Question: How can I annotate a range of my data? E.g., say the data from 'x = 5' to 'x = 10' is larger than some cut-off, how could I indicate that on the graph. If I was annotating by hand, I would just draw a large bracket above the range and write my annotation above the bracket.
The closest I've seen is using 'arrowstyle='<->'' and 'connectionstyle='bar'', to make two arrows pointing to the edges of your data with a line connecting their tails. But that doesn't quite do the right thing; the text that you enter for the annotation will end up one of the arrows, rather than above the bar.
Here is my attempt, along with it's results:
'''
annotate(' ', xy=(1,.5), xycoords='data',
xytext=(190, .5), textcoords='data',
arrowprops=dict(arrowstyle="<->",
connectionstyle="bar",
ec="k",
shrinkA=5, shrinkB=5,
)
)
'''

Another problem with my attempted solution is that the squared shape of the annotating bracket does not really make it clear that I am highlighting a range (unlike, e.g., a curly brace). But I suppose that's just being nitpicky at this point.
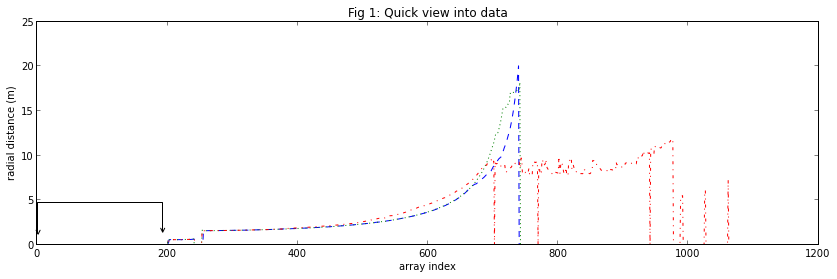
Answer: You can just wrap it all up in a function:
'''
def add_range_annotation(ax, start, end, txt_str, y_height=.5, txt_kwargs=None, arrow_kwargs=None):
"""
Adds horizontal arrow annotation with text in the middle
Parameters
----------
ax : matplotlib.Axes
The axes to draw to
start : float
start of line
end : float
end of line
txt_str : string
The text to add
y_height : float
The height of the line
txt_kwargs : dict or None
Extra kwargs to pass to the text
arrow_kwargs : dict or None
Extra kwargs to pass to the annotate
Returns
-------
tuple
(annotation, text)
"""
if txt_kwargs is None:
txt_kwargs = {}
if arrow_kwargs is None:
# default to your arrowprops
arrow_kwargs = {'arrowprops':dict(arrowstyle="<->",
connectionstyle="bar",
ec="k",
shrinkA=5, shrinkB=5,
)}
trans = ax.get_xaxis_transform()
ann = ax.annotate('', xy=(start, y_height),
xytext=(end, y_height),
transform=trans,
**arrow_kwargs)
txt = ax.text((start + end) / 2,
y_height + .05,
txt_str,
**txt_kwargs)
if plt.isinteractive():
plt.draw()
return ann, txt
'''
Alternately,
'''
start, end = .6, .8
ax.axvspan(start, end, alpha=.2, color='r')
trans = ax.get_xaxis_transform()
ax.text((start + end) / 2, .5, 'test', transform=trans)
'''